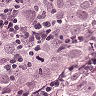
Metastatic tissue present: yes